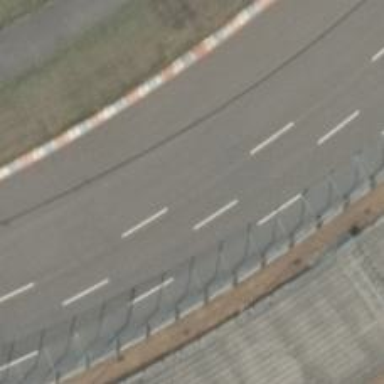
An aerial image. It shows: Motor sport raceway with asphalt surface.